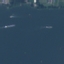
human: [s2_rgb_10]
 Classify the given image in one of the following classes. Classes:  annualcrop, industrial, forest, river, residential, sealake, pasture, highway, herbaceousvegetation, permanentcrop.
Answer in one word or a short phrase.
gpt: SeaLake